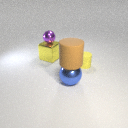
large yellow metal cube behind large blue metal sphere